Question: I am trying to use 'ggsignif' for displaying significant stars in top of paired bar graphs using facet_wrap. However, I can't manage to find a way of displaying one significant bar per facet. Here is what I mean:
'''
dat <- data.frame(Group = c("S1", "S1", "S2", "S2"),
Sub = c("A", "B", "A", "B"),
Value = c(3,5,7,8))
ggplot(dat, aes(Group, Value)) +
geom_bar(aes(fill = Sub), stat="identity", position="dodge", width=.5) +
geom_signif(y_position=c(5.3, 8.3), xmin=c(0.8, 1.8), xmax=c(1.2, 2.2),
annotation=c("**", "NS"), tip_length=0) +
scale_fill_manual(values = c("grey80", "grey20")) +
facet_grid(~ Group, scales = "free")
'''

Is there a way of making sure that each facet has its individual significance label?
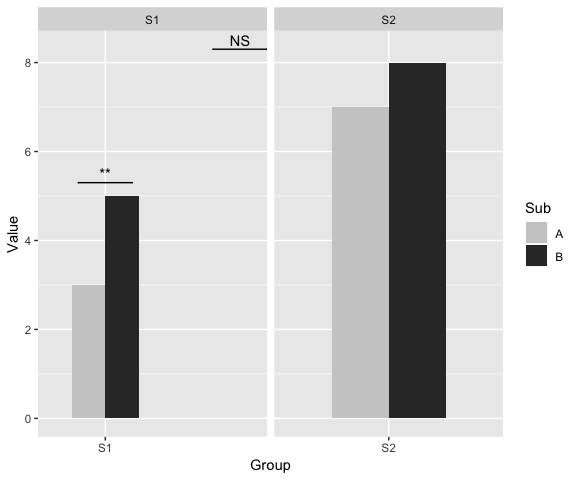
Answer: The main problem seems to me is that the geom_signif layer doesn't know to what panel the variables go to, since it has no 'data' argument provided.
I'm not that familiar with the package, but the documentation seems to suggest that 'manual = TRUE' is recommended for plotting it in different facets. Doing that and making some adjustments for the errors that were thrown, I got the following to work:
'''
ggplot(dat, aes(Group, Value)) +
geom_bar(aes(fill = Sub), stat="identity", position="dodge", width=.5) +
geom_signif(data = data.frame(Group = c("S1","S2")),
aes(y_position=c(5.3, 8.3), xmin=c(0.8, 0.8), xmax=c(1.2, 1.2),
annotations=c("**", "NS")), tip_length=0, manual = T) +
scale_fill_manual(values = c("grey80", "grey20")) +
facet_grid(~ Group, scales = "free")
'''
<URL>
The key seemed to be to provide a 'data' argument from which the facetting code could deduce what bit goes in what panel.